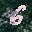
Label: 6